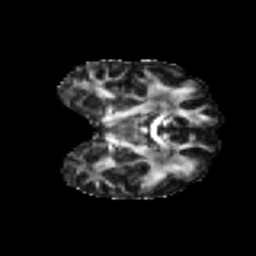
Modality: FA
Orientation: coronal
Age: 46
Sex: female
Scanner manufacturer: ge
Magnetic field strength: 3 T
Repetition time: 7.8 s
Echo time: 0.0606 s